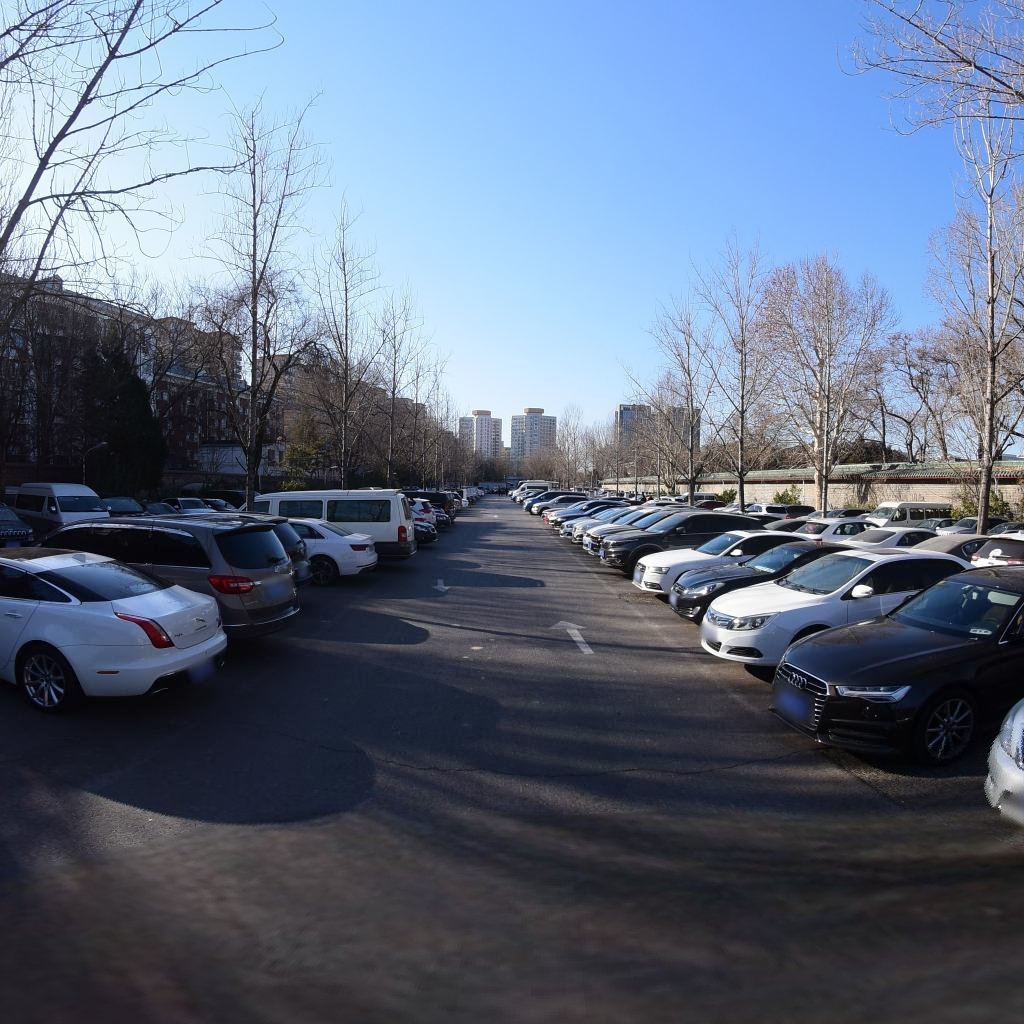
Region: Dongcheng
Road damage annotations: transverse crack